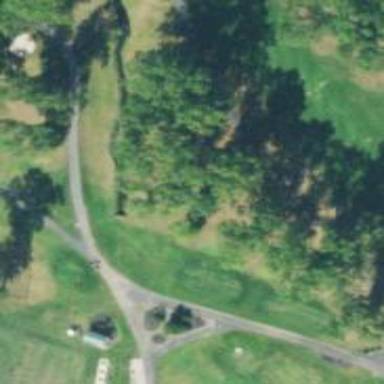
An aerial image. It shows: Path designated for golf carts.